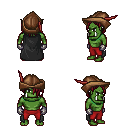
a pixel art fantasy rpg character, male body template, orc, green skin, black cape, red pants, brunette bangs hairstyle, leather cap, metal gloves, four views (front, back, left, right), 2x2 character sprite sheet, small pixel art, hard edges, no anti-aliasing